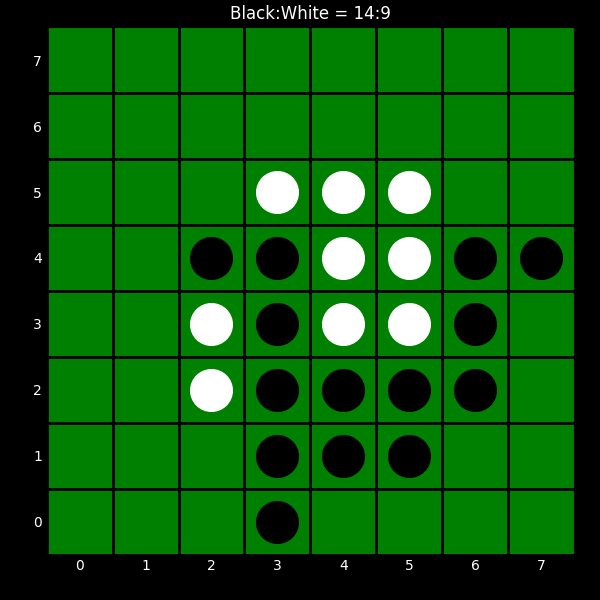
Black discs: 14
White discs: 9